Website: home-depot
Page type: review-order
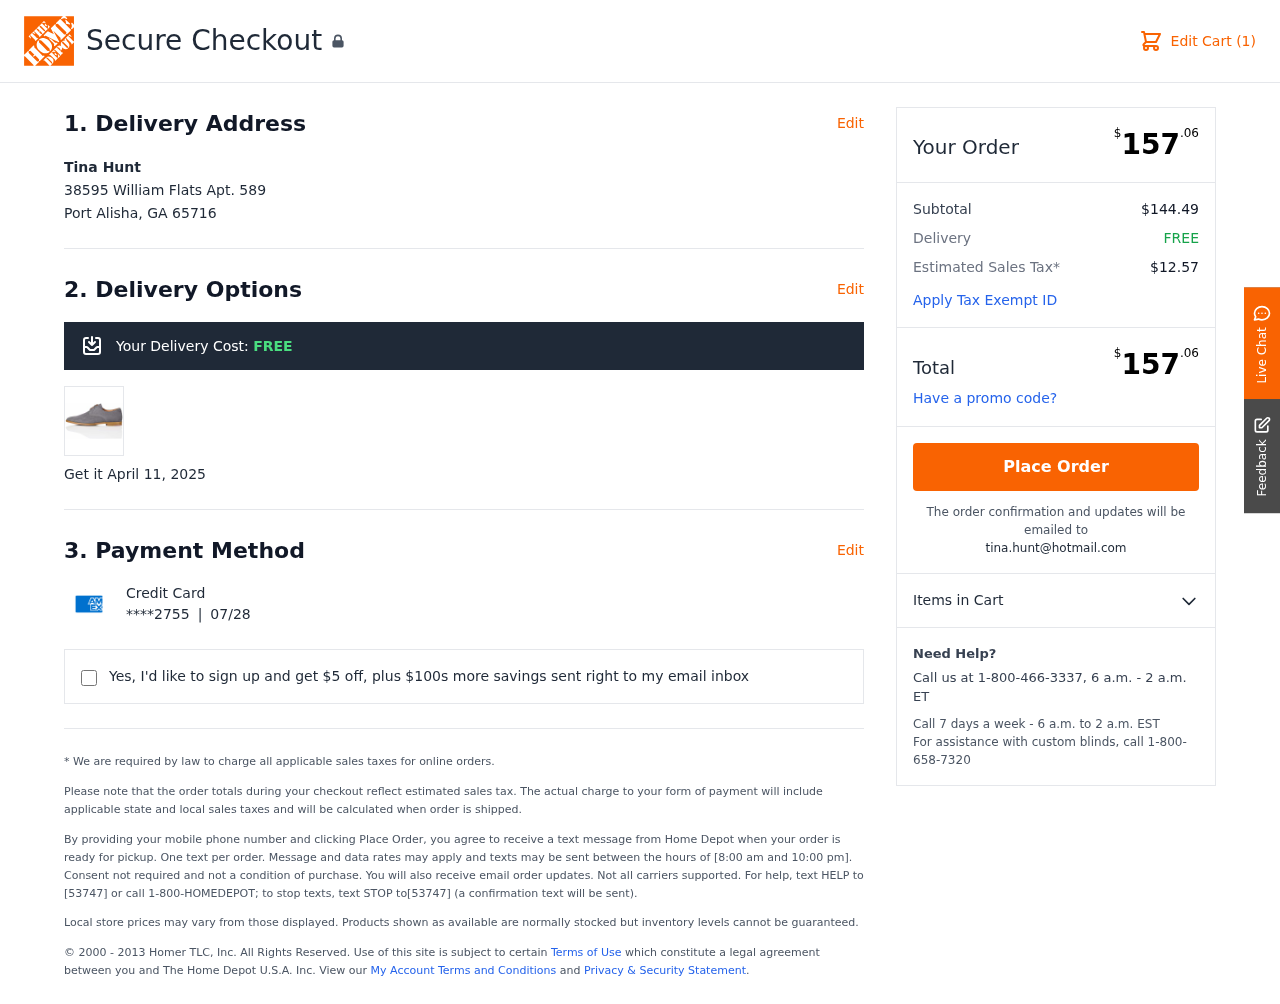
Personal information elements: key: PII_CARD_EXPIRY
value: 07/28
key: PII_CARD_LAST4
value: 2755
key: PII_CITY_STATE_ZIP
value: Port Alisha, GA 65716
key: PII_EMAIL
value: tina.hunt@hotmail.com
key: PII_FULLNAME
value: Tina Hunt
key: PII_STREET
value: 38595 William Flats Apt. 589
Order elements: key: ORDER_NUM_ITEMS
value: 1
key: ORDER_SHIPPING_COST
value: FREE
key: ORDER_DELIVERY_DATE
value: April 11, 2025
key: ORDER_TOTAL
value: $157.06
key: ORDER_SUBTOTAL
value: $144.49
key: ORDER_TAX
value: $12.57